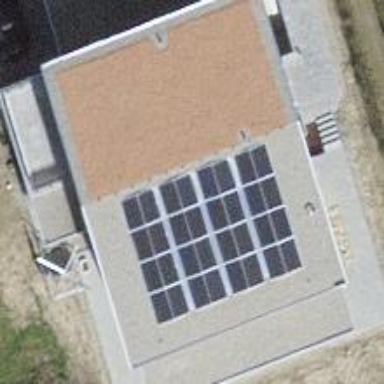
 consisting of solar photovoltaic panels."